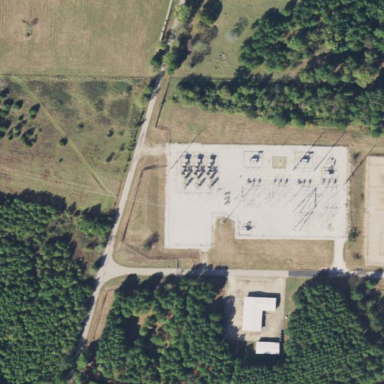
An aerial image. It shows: Compensation substation.